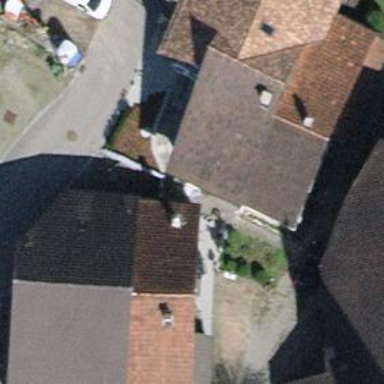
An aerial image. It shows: Building with tile roof.